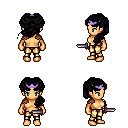
a pixel art fantasy rpg character, female body template, human, tanned skin, leather shoulder armor, gold greaves, black princess hairstyle, purple tiara, dagger, four views (front, back, left, right), 2x2 character sprite sheet, small pixel art, hard edges, no anti-aliasing